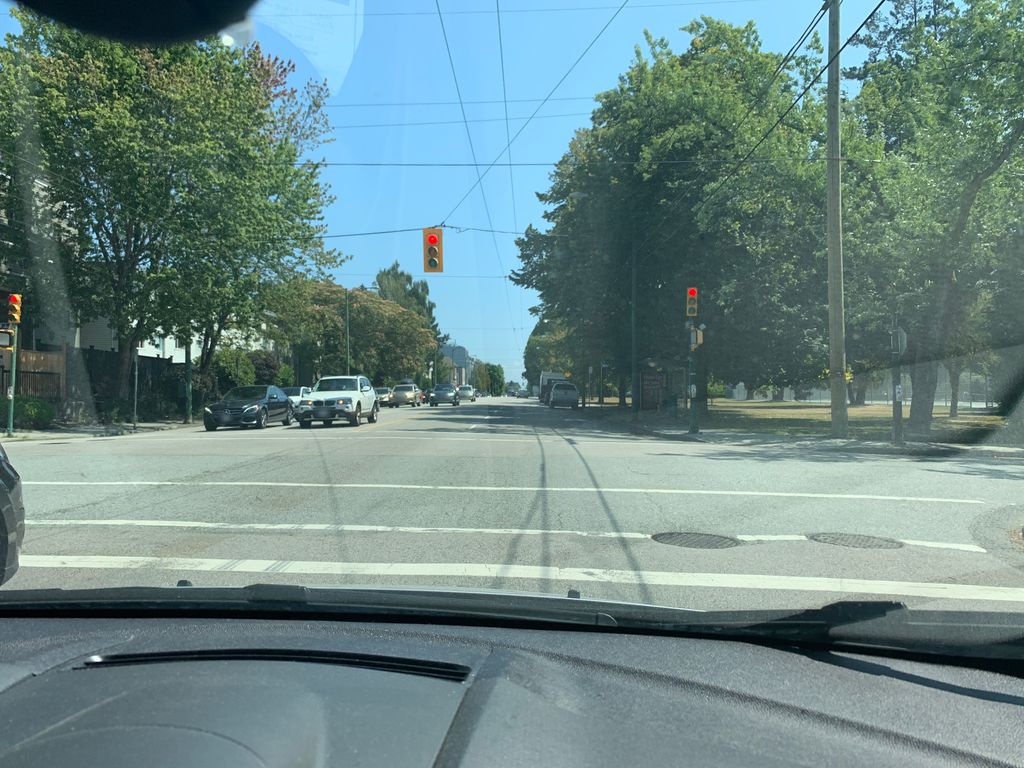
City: vancouver